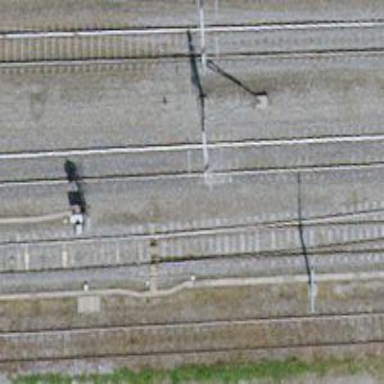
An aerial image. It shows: Railway switch.